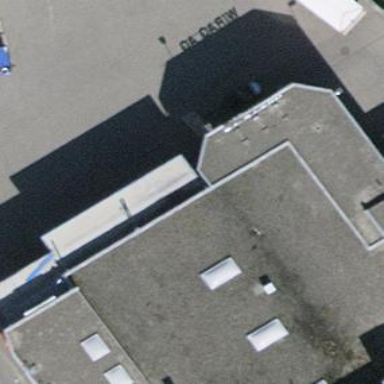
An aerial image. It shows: View of roof of building.